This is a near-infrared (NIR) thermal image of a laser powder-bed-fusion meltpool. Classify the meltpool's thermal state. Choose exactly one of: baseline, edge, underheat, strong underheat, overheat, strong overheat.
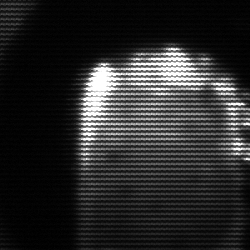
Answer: baseline